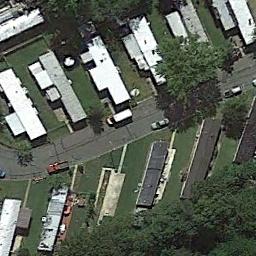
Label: mobile_home_park